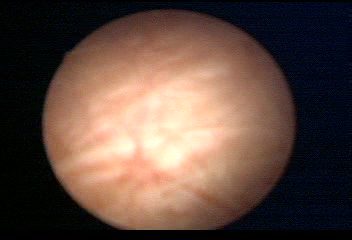
Modality: WLC
Class: Normal mucosa
Bladder cancer association: No